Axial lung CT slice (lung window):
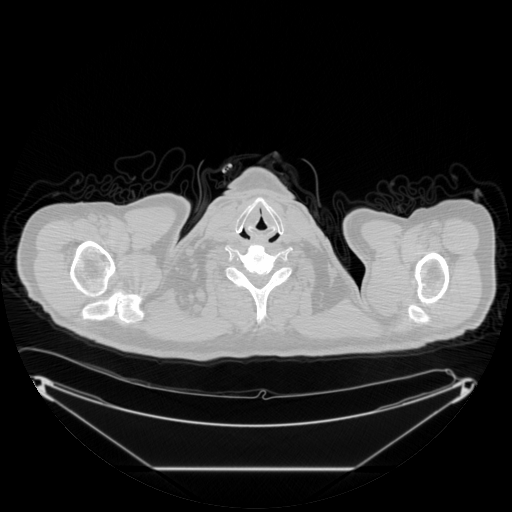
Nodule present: no